Question: This is a snake game. How many steps do you need to take from the current state to eat the food?
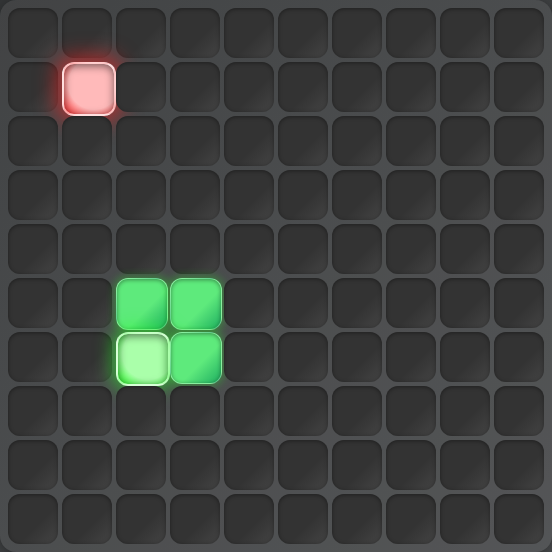
Answer: 6